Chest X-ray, AP view. Patient: 64 years old, sex F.
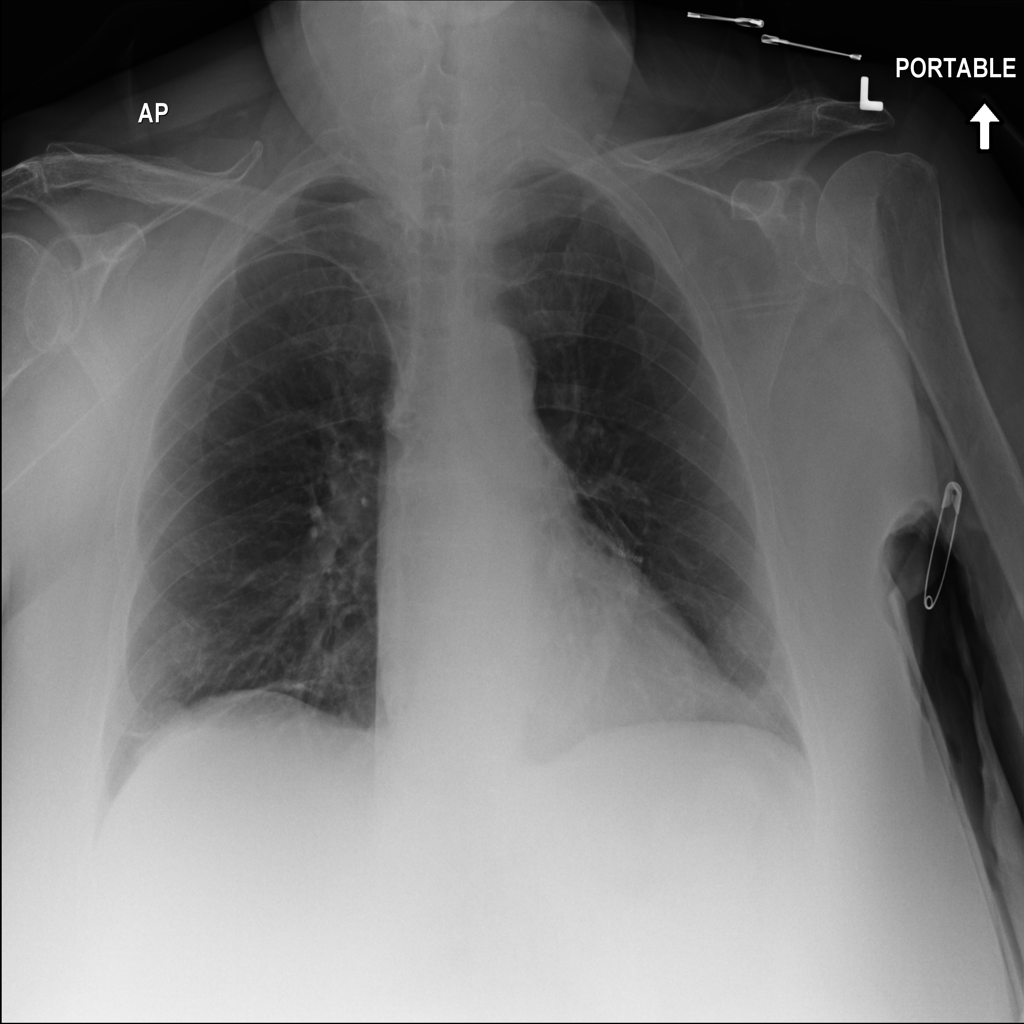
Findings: No Finding